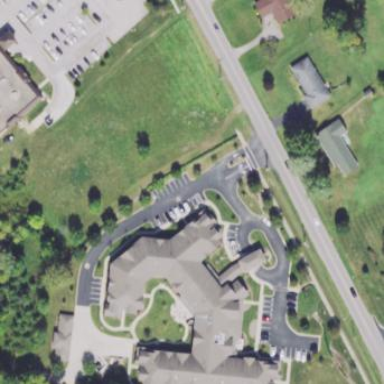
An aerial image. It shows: Nursing home.